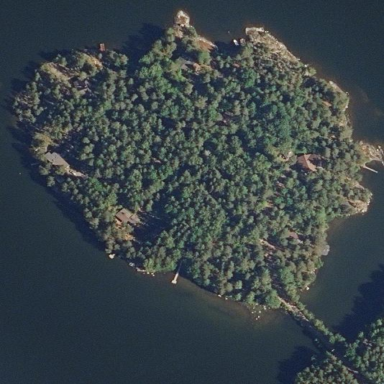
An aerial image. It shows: Islet.